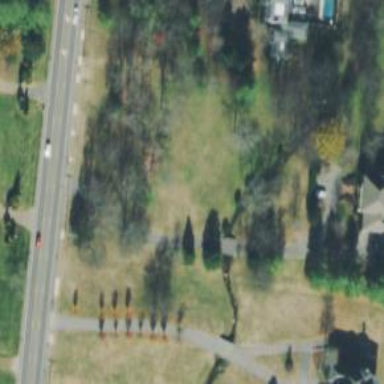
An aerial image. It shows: Driveway bridge connecting two areas.